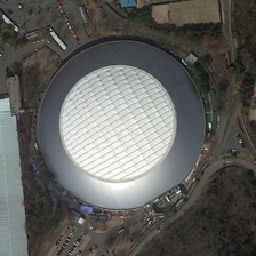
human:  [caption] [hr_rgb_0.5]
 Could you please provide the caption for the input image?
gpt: Many buildings and many green trees surround a silver-gray central building.

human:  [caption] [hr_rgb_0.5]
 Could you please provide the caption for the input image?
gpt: Several buildings and many green trees surround the silver-gray center.

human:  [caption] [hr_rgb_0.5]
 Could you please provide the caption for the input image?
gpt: Several buildings and many green trees surround the silver-gray circular building.

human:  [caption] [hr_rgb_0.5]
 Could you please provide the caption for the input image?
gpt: Many buildings and many green trees surround the silver-gray circular building.

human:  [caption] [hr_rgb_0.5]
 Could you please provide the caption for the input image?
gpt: Several buildings and many green trees surround a silver-gray central building.